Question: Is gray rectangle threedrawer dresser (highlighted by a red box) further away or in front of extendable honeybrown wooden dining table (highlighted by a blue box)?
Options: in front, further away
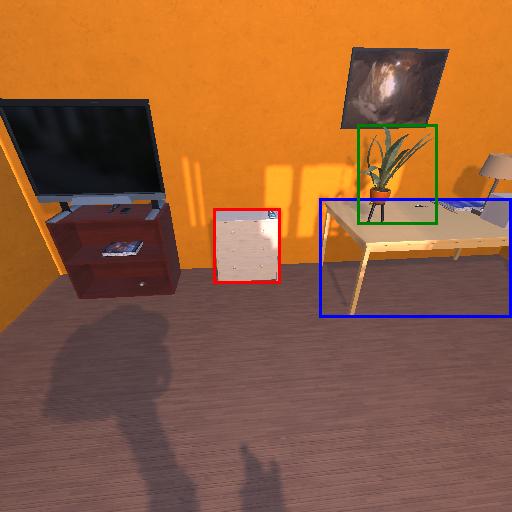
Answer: in front